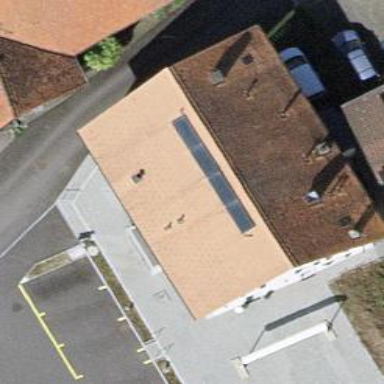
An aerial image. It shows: Café.